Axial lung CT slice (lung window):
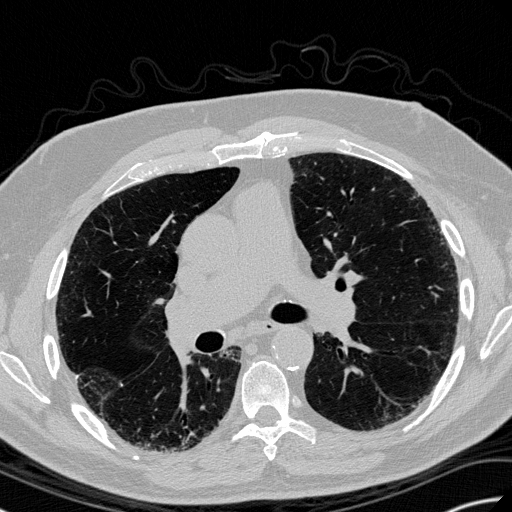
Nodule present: no